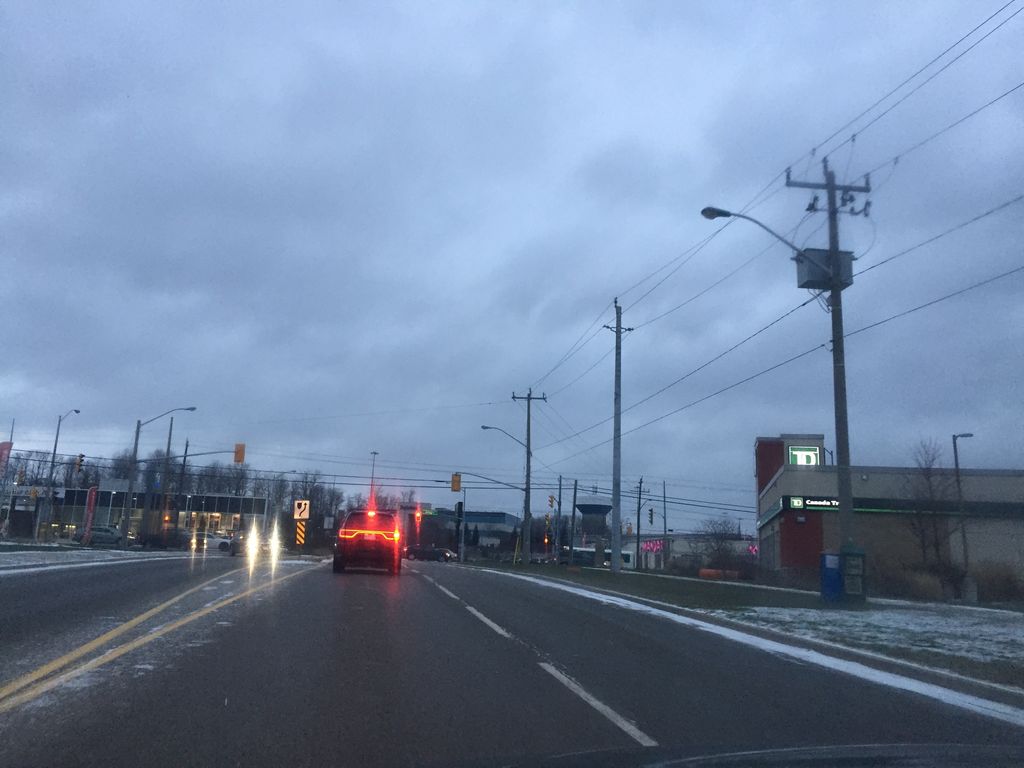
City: kitchener-waterloo